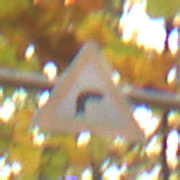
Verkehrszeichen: KurveRechts
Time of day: MorningAfternoon
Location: Outdoor (Nature)
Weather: Overcast
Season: Autumn
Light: Natural